Brain MRI, t2w sequence, axial 2D slice.
Patient: age 35, sex F, weight 78 kg, height 1.78 m
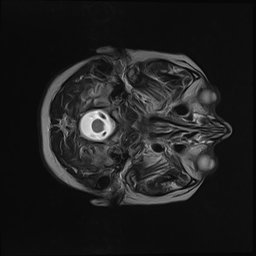